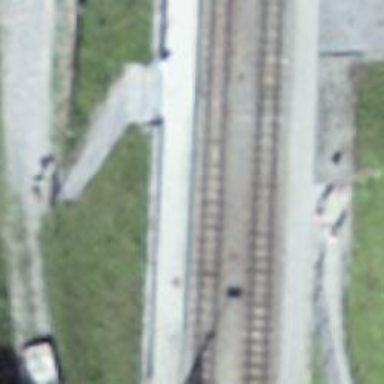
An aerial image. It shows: Narrow-gauge railway track with electrified contact line. The railway has one track.